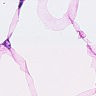
Metastatic tissue present: no